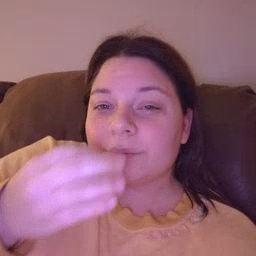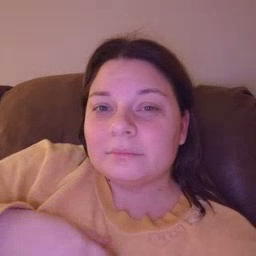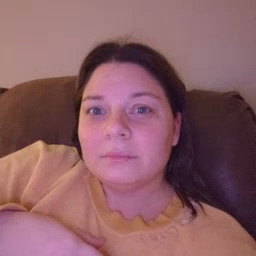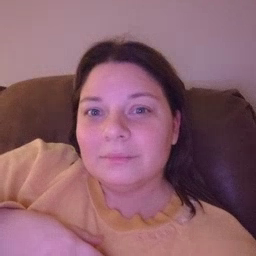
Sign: food